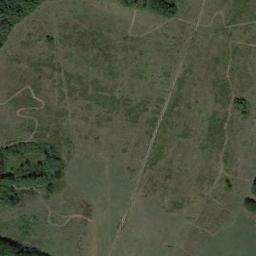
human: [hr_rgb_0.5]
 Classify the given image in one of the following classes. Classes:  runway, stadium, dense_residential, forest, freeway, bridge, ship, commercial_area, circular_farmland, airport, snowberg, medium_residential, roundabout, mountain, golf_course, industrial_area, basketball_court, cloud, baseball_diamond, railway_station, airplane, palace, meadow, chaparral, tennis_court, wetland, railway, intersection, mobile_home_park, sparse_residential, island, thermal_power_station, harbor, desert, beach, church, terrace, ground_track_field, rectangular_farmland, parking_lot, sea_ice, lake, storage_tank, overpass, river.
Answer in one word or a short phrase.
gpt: meadow